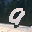
Label: 9